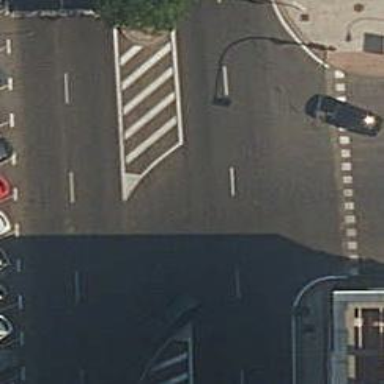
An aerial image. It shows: Road with traffic signals.